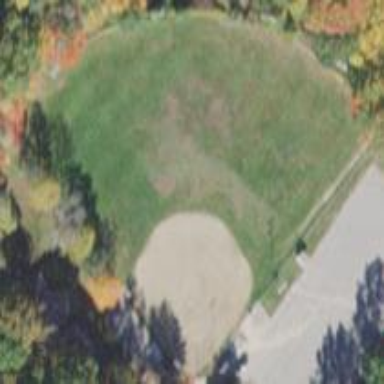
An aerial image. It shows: Softball pitch for leisure sports.